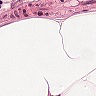
Metastatic tissue present: no